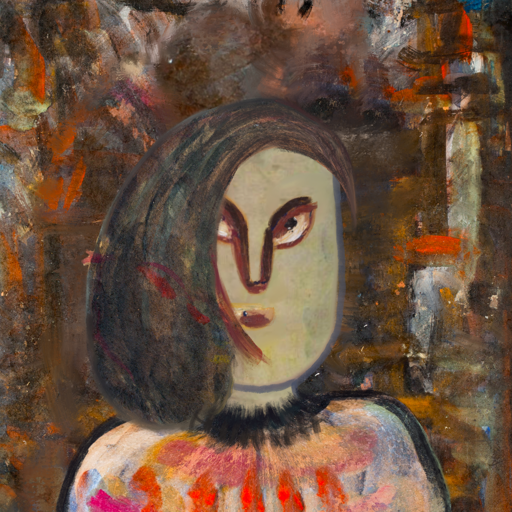
Background: GypsyQueen, Head And Neck Front: Hill_Girl, Face Front: After_Raid, Bust: Childish, Hair Front: Gypsy_Mother, Head Accessory: Blank, Second Necklace: Blank, Necklace: In_The_Sun, Baby: Blank